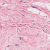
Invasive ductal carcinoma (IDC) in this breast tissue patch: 0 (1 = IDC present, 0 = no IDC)